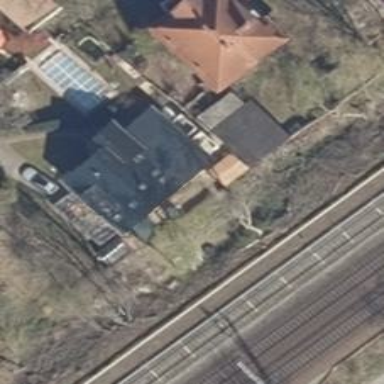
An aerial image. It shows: Detached building with gabled roof.